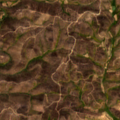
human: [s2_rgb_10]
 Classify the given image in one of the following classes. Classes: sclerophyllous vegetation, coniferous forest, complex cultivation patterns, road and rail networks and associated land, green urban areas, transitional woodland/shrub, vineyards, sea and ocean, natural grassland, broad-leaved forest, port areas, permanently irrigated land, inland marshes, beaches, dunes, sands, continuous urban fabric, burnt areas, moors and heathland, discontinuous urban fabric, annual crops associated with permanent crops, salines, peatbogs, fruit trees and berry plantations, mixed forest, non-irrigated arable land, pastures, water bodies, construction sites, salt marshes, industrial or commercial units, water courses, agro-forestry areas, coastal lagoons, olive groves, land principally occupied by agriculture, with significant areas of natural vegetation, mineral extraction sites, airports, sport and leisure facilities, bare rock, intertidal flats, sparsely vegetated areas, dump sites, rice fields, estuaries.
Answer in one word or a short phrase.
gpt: land principally occupied by agriculture, with significant areas of natural vegetation, coniferous forest, mixed forest, transitional woodland/shrub